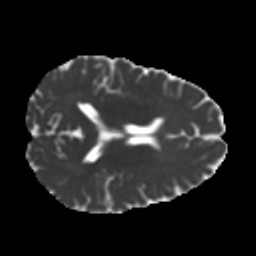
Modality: MD
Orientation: axial
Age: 29
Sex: female
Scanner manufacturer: ge
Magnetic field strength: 3 T
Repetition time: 7.8 s
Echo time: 0.0606 s